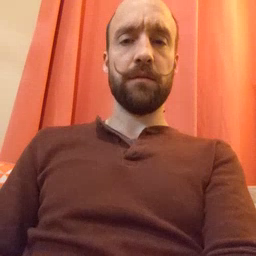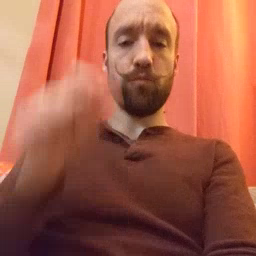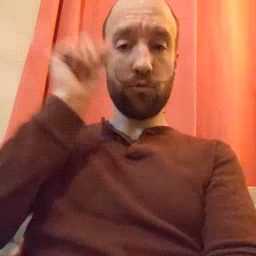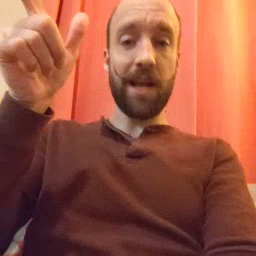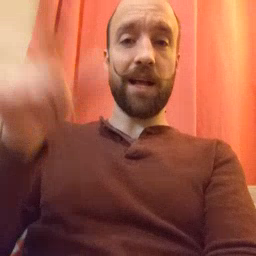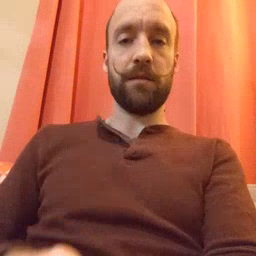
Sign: awake